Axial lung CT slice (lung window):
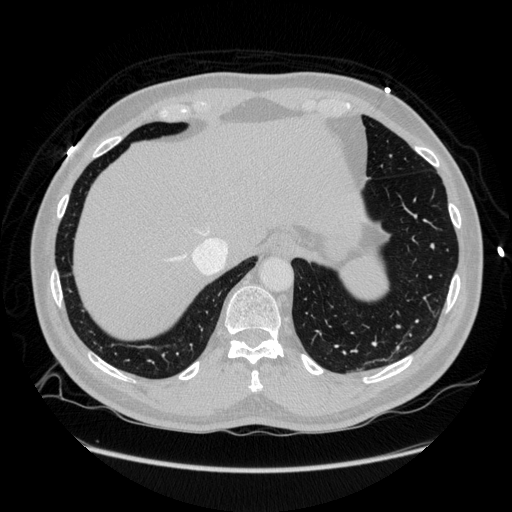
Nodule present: no